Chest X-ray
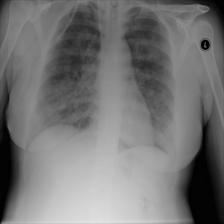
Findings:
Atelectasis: negative
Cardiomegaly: negative
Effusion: negative
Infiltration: negative
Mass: negative
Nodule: negative
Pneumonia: negative
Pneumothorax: negative
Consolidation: negative
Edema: negative
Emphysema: negative
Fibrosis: negative
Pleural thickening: negative
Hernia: negative